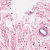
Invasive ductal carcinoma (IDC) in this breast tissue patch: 0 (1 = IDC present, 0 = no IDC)